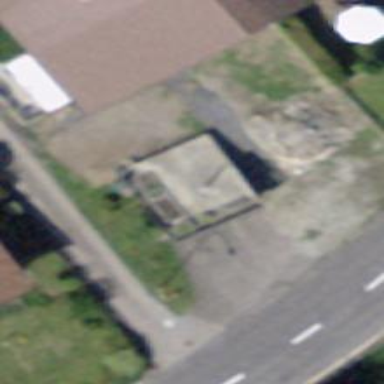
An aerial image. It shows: Garage building.